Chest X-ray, PA view. Patient: 45 years old, sex M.
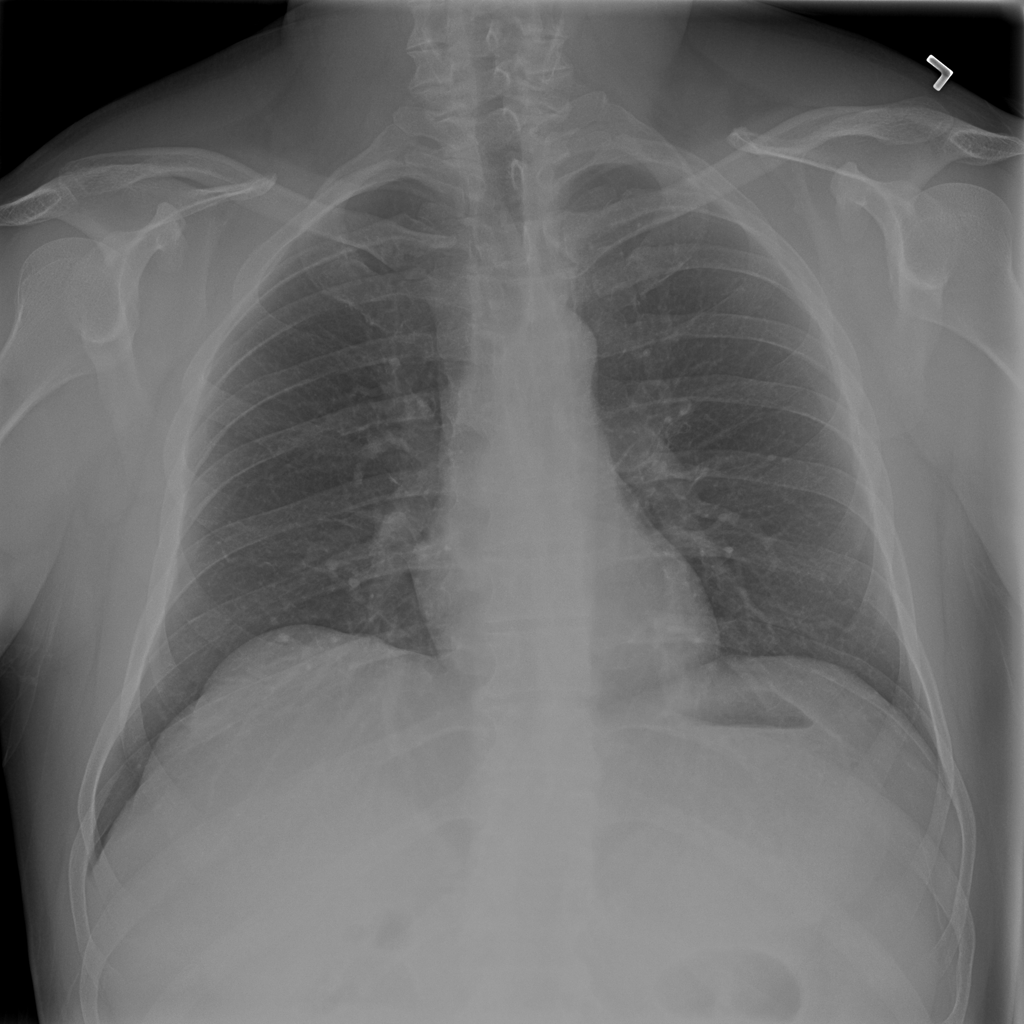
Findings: No Finding